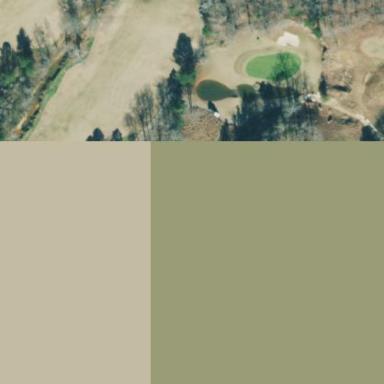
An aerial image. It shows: Rough grassy area used for golf.